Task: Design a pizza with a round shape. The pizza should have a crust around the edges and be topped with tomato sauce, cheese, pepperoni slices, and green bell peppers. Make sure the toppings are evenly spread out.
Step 246:
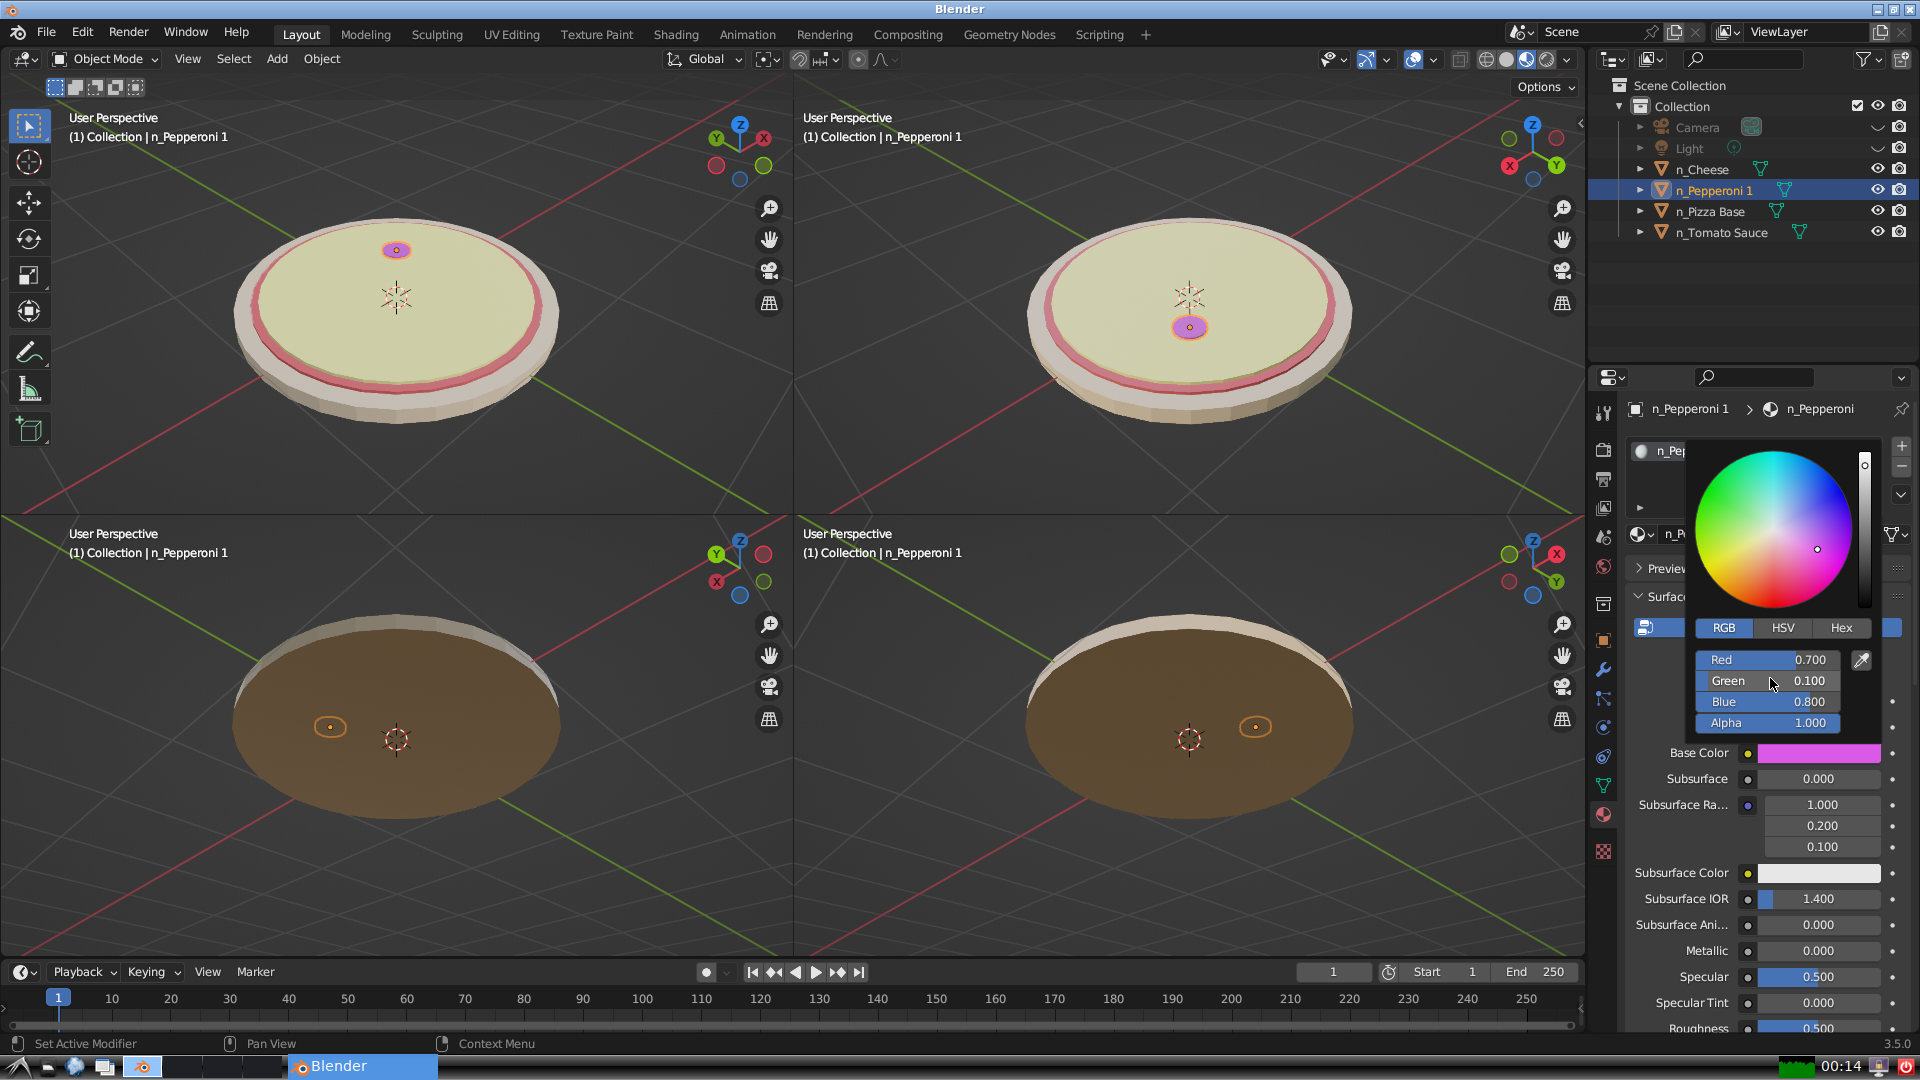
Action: {"mouse_move": [1770, 699]}